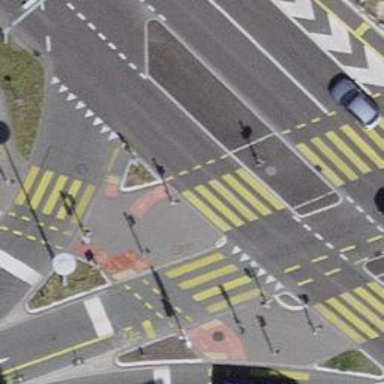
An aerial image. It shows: Crossing with traffic signals.